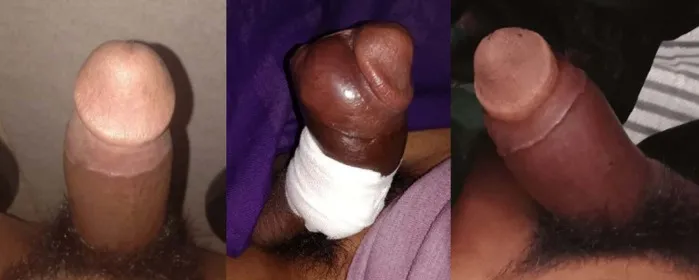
Penis at day 2, day 6 (after intracavernosal blood aspiration), and day 9.
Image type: medical_photograph (other_medical_photograph)